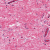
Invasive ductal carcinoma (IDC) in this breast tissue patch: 0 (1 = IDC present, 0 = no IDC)